Field crop: maize
Growth stage: 1
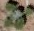
Species: chenopodium